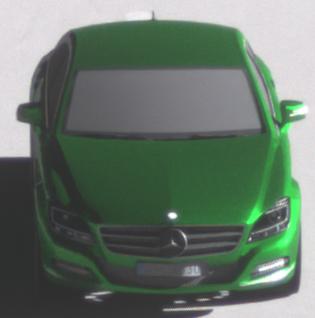
Make: Mercedes-Benz
Model: CLS Coupé 350
Detailed model: CLS-Class (218) Coupé
Model produced from: 2011/01
Model produced until: 2014/07
Doors: 4
Color: green
Road condition: dry road
Daytime: morning or afternoon
Contrast: high contrast